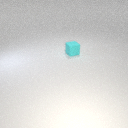
small cyan rubber cube